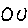
Label: circle